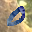
Label: 0